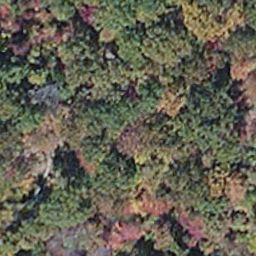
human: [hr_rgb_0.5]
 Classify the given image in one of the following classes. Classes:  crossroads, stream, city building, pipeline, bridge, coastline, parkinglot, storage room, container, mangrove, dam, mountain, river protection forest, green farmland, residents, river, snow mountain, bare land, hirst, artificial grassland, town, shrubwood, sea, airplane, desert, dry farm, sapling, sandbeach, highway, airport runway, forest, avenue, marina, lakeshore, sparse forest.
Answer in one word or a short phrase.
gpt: mangrove